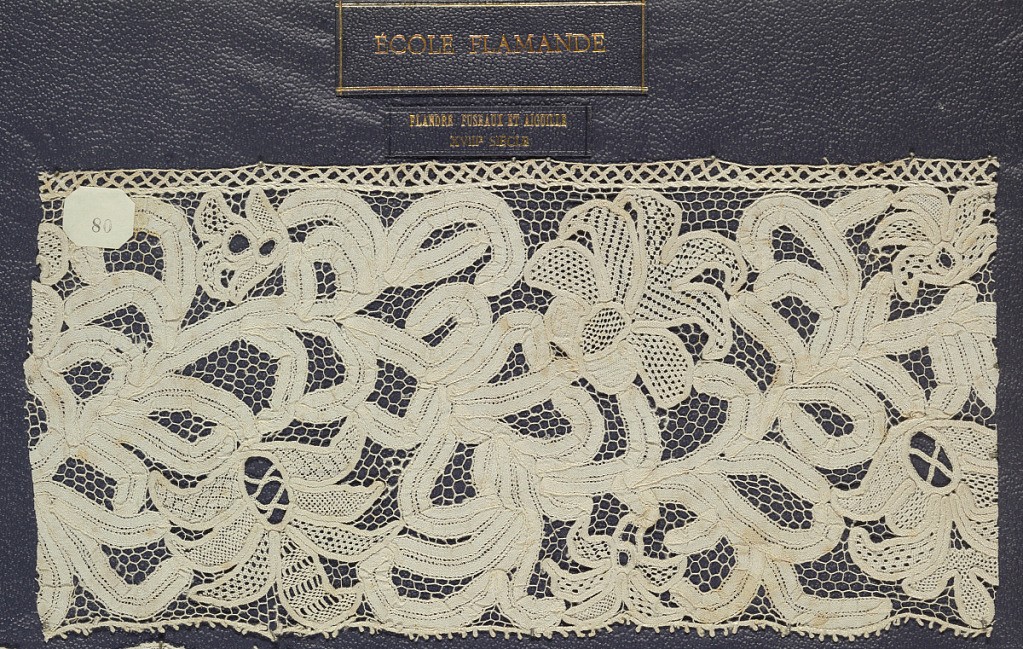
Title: Border
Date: mid-18th century
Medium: Technique: tape lace
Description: Tape lace sample, floral vine; mid-18th century Flemish, mixed.